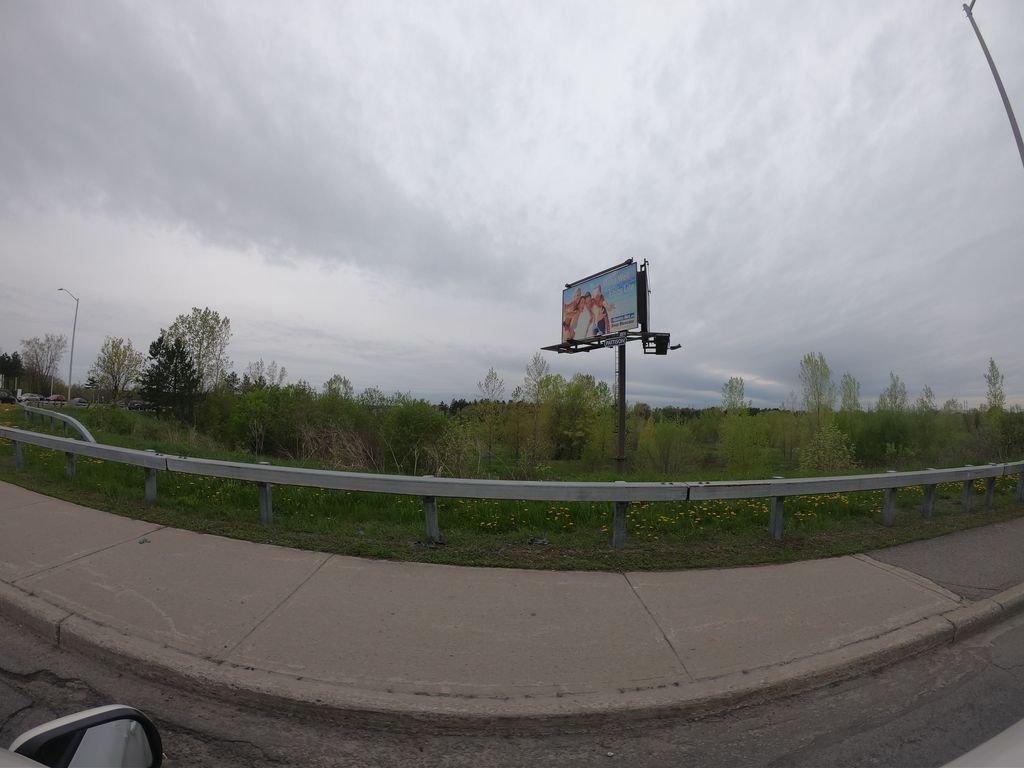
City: ottawa-gatineau